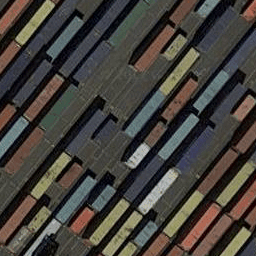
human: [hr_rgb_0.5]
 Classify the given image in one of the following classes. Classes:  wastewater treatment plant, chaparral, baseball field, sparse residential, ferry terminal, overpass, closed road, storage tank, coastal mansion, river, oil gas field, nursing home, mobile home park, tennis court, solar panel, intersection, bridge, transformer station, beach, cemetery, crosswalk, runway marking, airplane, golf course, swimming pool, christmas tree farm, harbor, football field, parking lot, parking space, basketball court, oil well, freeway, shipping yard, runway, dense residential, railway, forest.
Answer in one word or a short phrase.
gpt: shipping yard